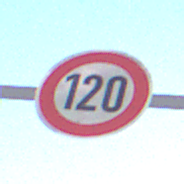
Verkehrszeichen: Geschwindigkeit120
Umgebung: Outdoor, Nature
Tageszeit: MorningAfternoon
Wetter: Clear
Licht: Natural
Jahreszeit: NotSpecified
Kontrast: HighContrast